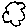
Label: cloud